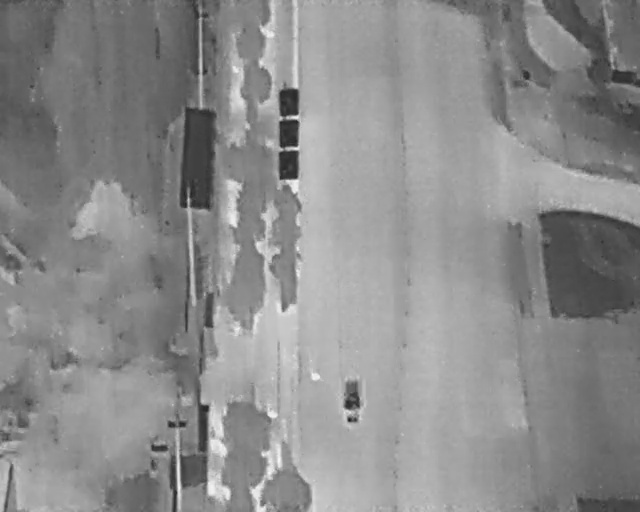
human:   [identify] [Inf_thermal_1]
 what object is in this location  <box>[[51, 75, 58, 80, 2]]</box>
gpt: <ref>1 medium car at the bottom</ref>